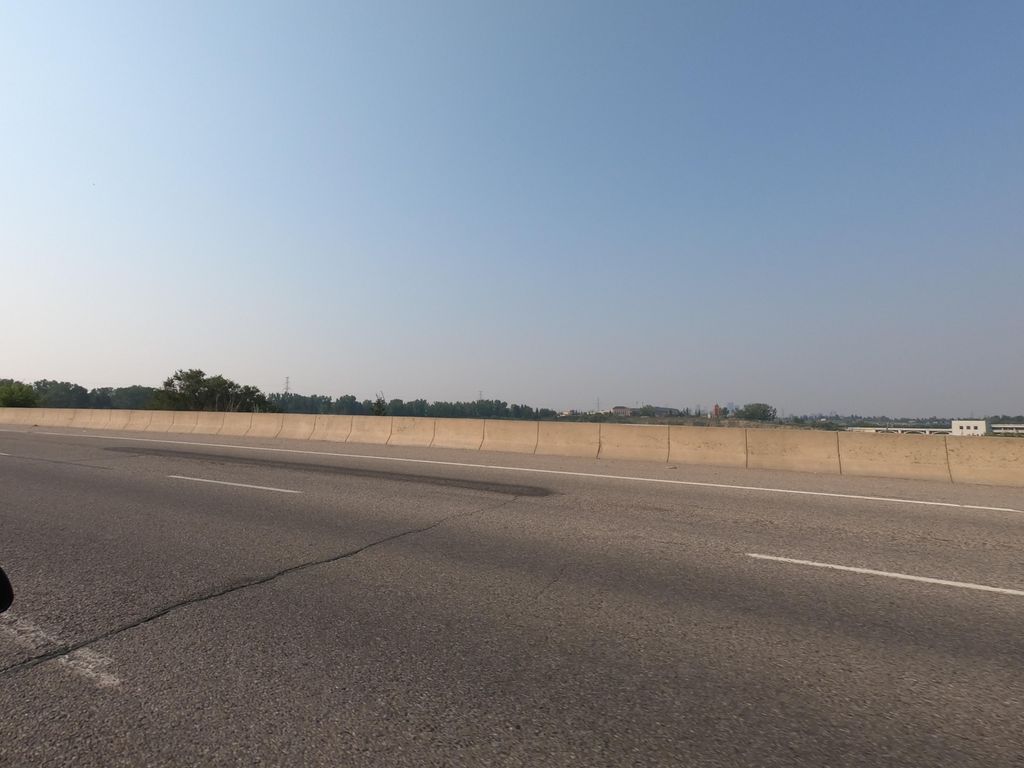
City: calgary